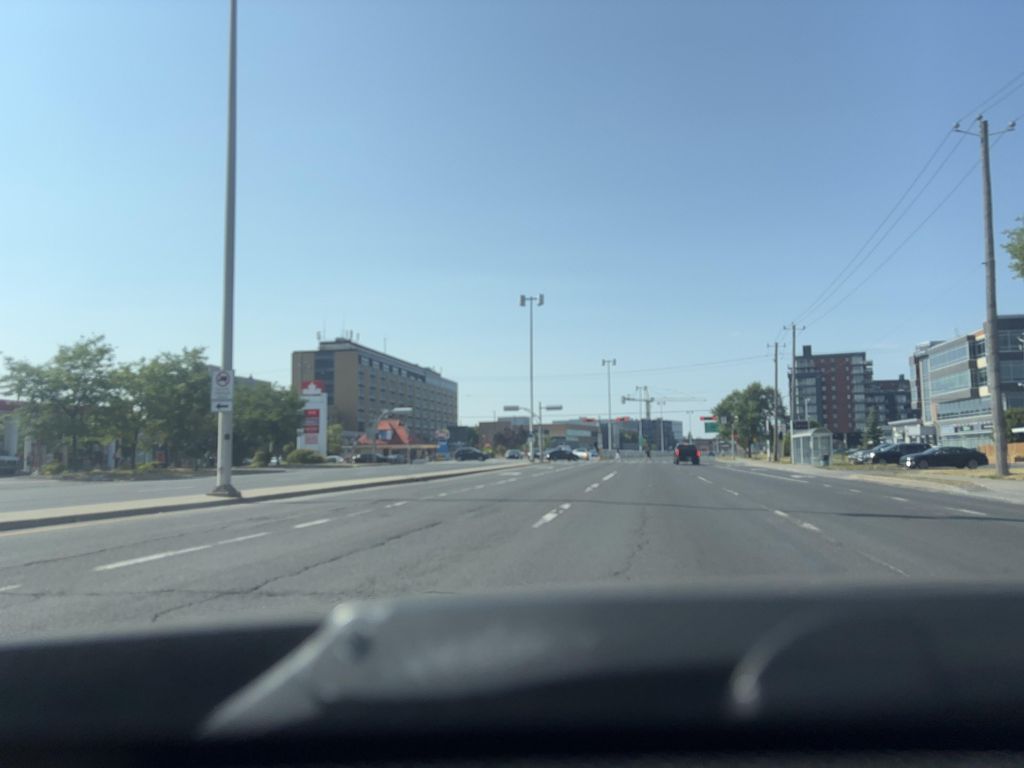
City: montreal